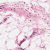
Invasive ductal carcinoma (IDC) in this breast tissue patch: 0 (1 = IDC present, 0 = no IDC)